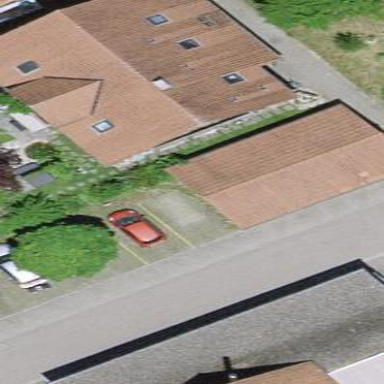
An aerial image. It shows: View of roof of building.